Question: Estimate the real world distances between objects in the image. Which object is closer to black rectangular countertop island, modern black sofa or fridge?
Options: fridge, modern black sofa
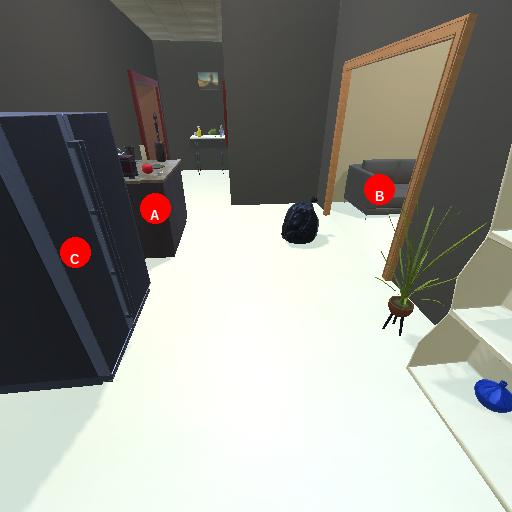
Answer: fridge